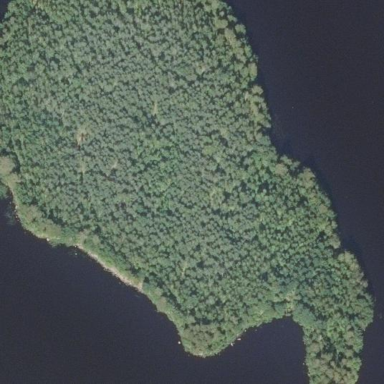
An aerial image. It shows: Islet covered with woodland.